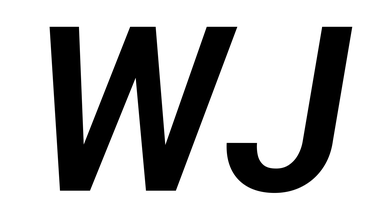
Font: Roboto-Italic_SemiBold_Italic